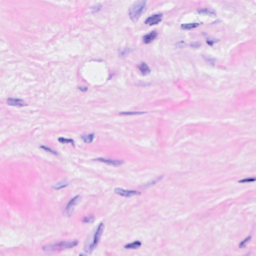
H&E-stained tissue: Breast